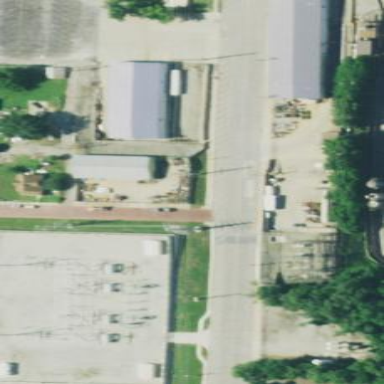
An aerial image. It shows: Distribution-level power substation.